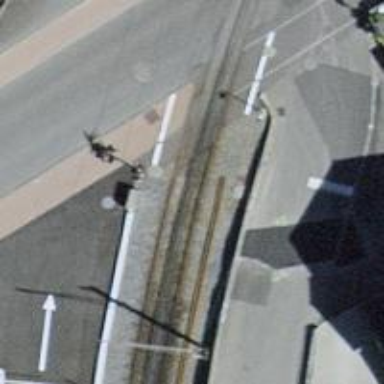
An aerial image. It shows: Pole serving as support.